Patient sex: M
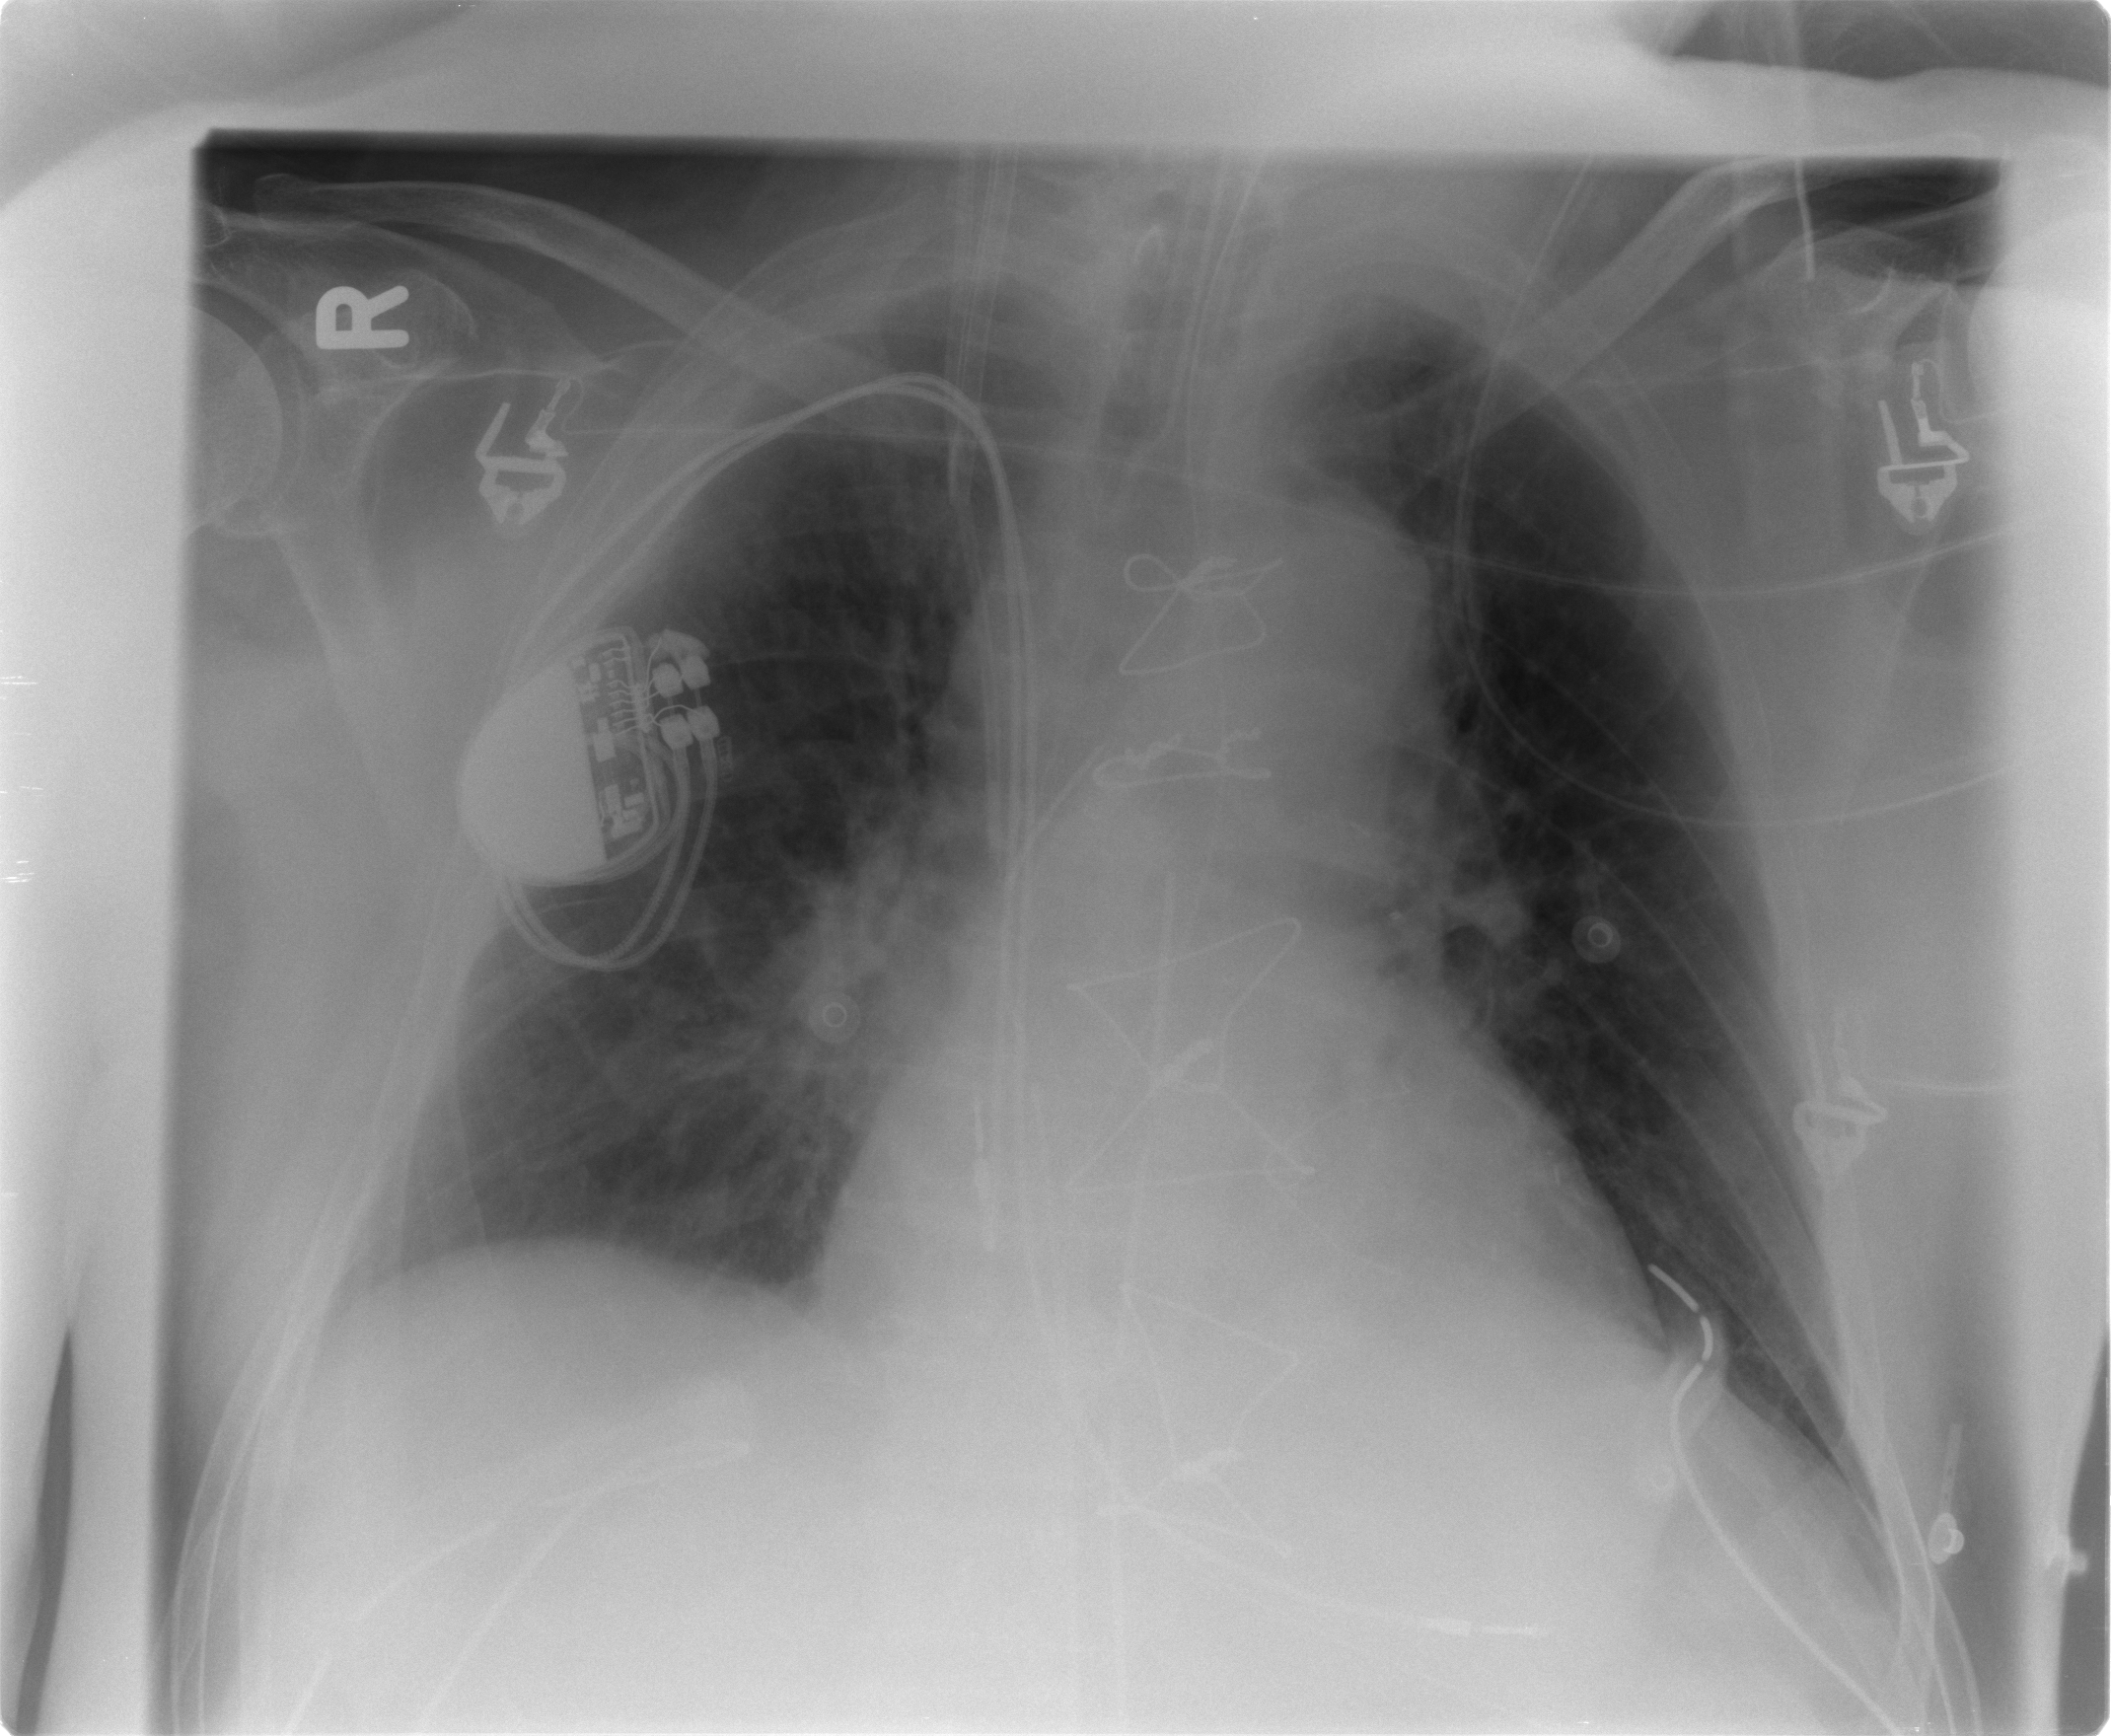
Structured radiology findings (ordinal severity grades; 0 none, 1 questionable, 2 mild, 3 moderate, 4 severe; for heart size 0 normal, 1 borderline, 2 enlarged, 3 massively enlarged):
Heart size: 2
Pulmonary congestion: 2
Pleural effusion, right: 0
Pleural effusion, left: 0
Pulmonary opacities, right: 0
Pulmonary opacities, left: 0
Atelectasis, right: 1
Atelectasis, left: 1